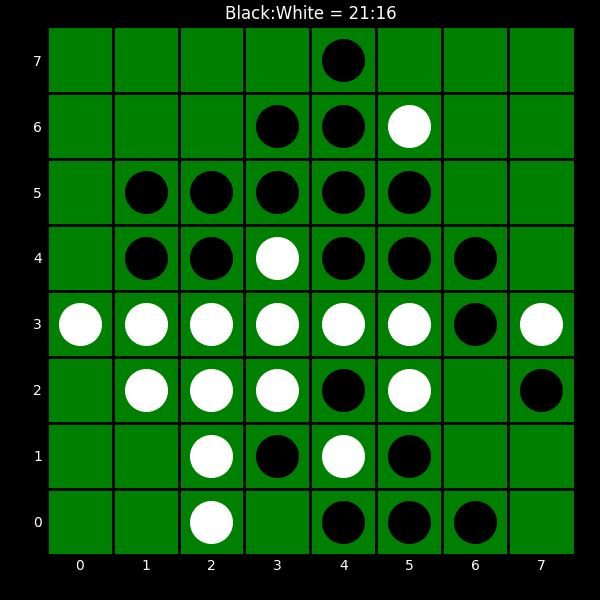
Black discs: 21
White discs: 16